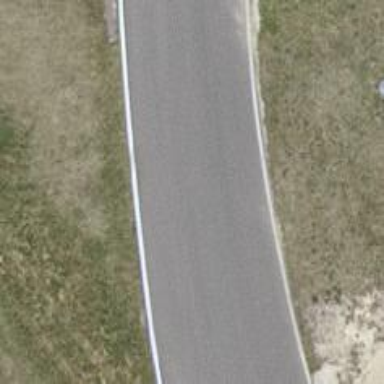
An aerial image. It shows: Asphalt raceway designed for motor sports.